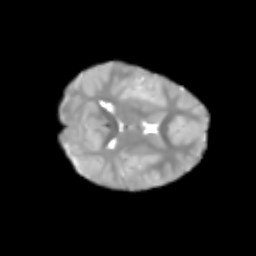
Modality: T2w
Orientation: axial
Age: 6
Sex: female
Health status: healthy